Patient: sex M, age 56
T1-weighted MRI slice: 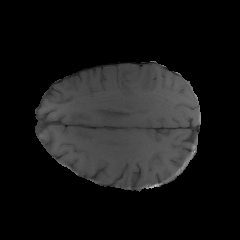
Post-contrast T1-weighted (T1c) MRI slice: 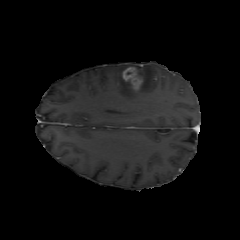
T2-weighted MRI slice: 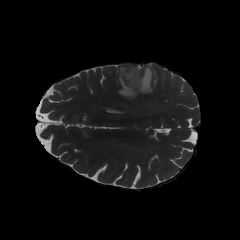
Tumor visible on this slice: yes
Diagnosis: Glioblastoma, IDH-wildtype
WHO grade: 4